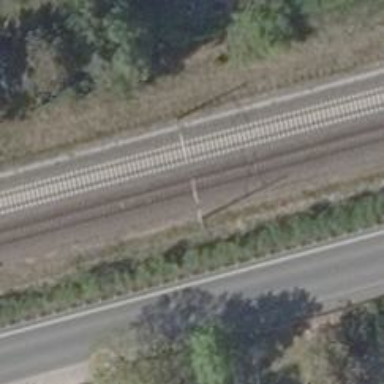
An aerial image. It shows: Railway track with contact line for electrification.